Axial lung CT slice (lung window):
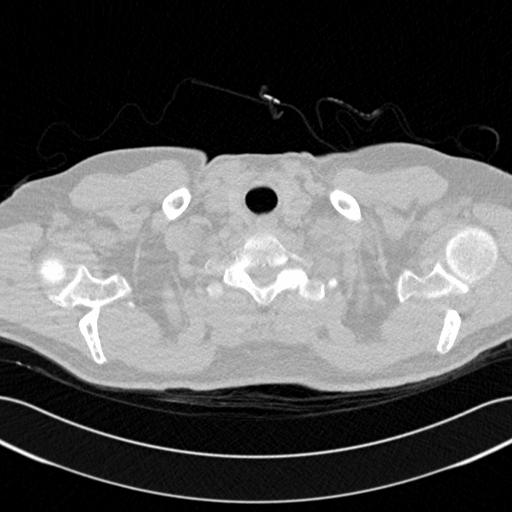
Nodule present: no